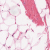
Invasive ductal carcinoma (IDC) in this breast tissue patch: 0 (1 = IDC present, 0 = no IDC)